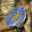
Label: 0